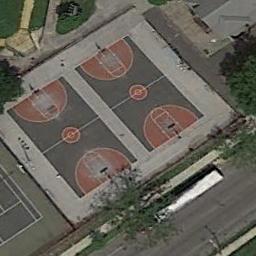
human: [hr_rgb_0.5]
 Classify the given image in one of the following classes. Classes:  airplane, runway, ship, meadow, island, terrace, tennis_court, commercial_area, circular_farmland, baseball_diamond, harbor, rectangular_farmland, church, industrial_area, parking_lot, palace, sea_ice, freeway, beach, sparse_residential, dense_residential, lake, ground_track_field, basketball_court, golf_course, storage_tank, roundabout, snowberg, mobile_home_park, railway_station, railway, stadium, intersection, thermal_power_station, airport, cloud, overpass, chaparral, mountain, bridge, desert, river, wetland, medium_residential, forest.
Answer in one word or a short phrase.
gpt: basketball_court